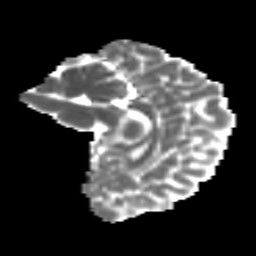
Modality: MD
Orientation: sagittal
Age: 12
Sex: female
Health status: ill
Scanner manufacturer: ge
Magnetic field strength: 3 T
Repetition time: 6.752 s
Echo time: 0.079 s